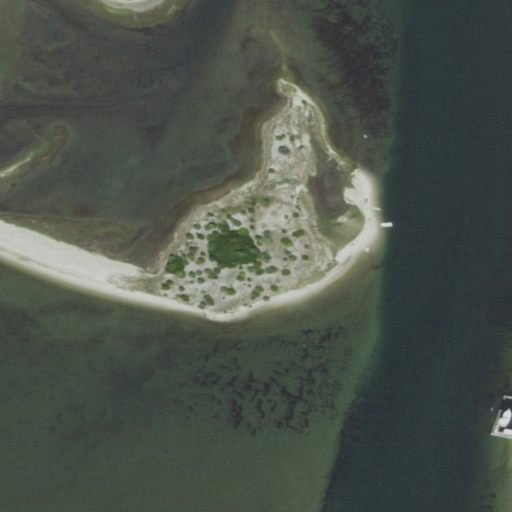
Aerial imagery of island in New York named Dayton Island containing open water, barren land, herbaceous wetlands, grassland, and medium intensity development